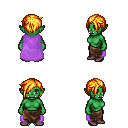
a pixel art fantasy rpg character, female body template, orc, green skin, lavender cape, robe skirt, light blonde pixie cut hairstyle, maroon shoes, four views (front, back, left, right), 2x2 character sprite sheet, small pixel art, hard edges, no anti-aliasing